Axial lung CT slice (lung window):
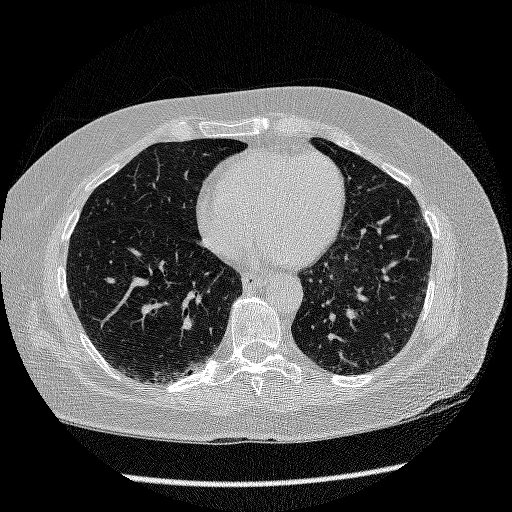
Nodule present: no